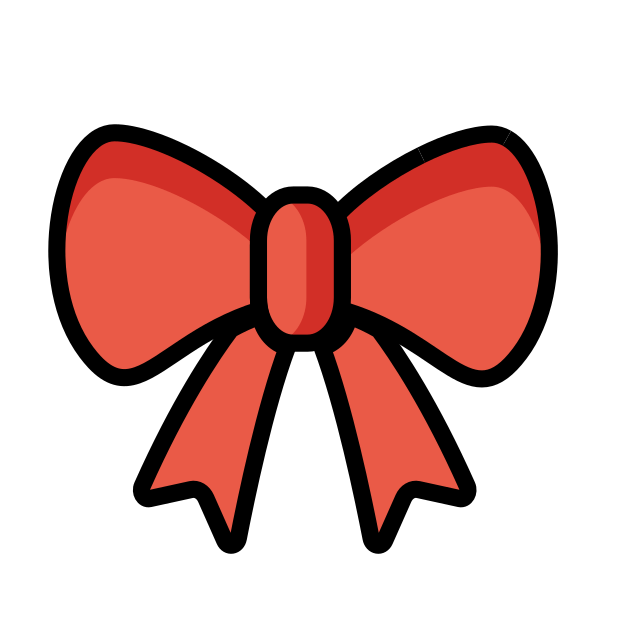
ribbon